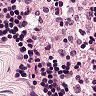
Metastatic tissue present: no